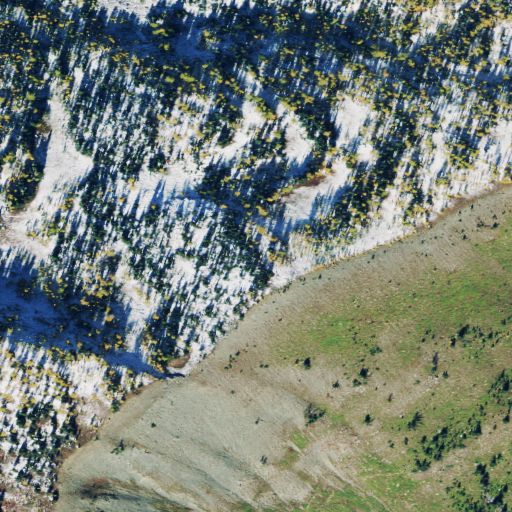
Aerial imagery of mountain in Montana named Larch Hill containing evergreen forest, barren land, shrub, and grassland